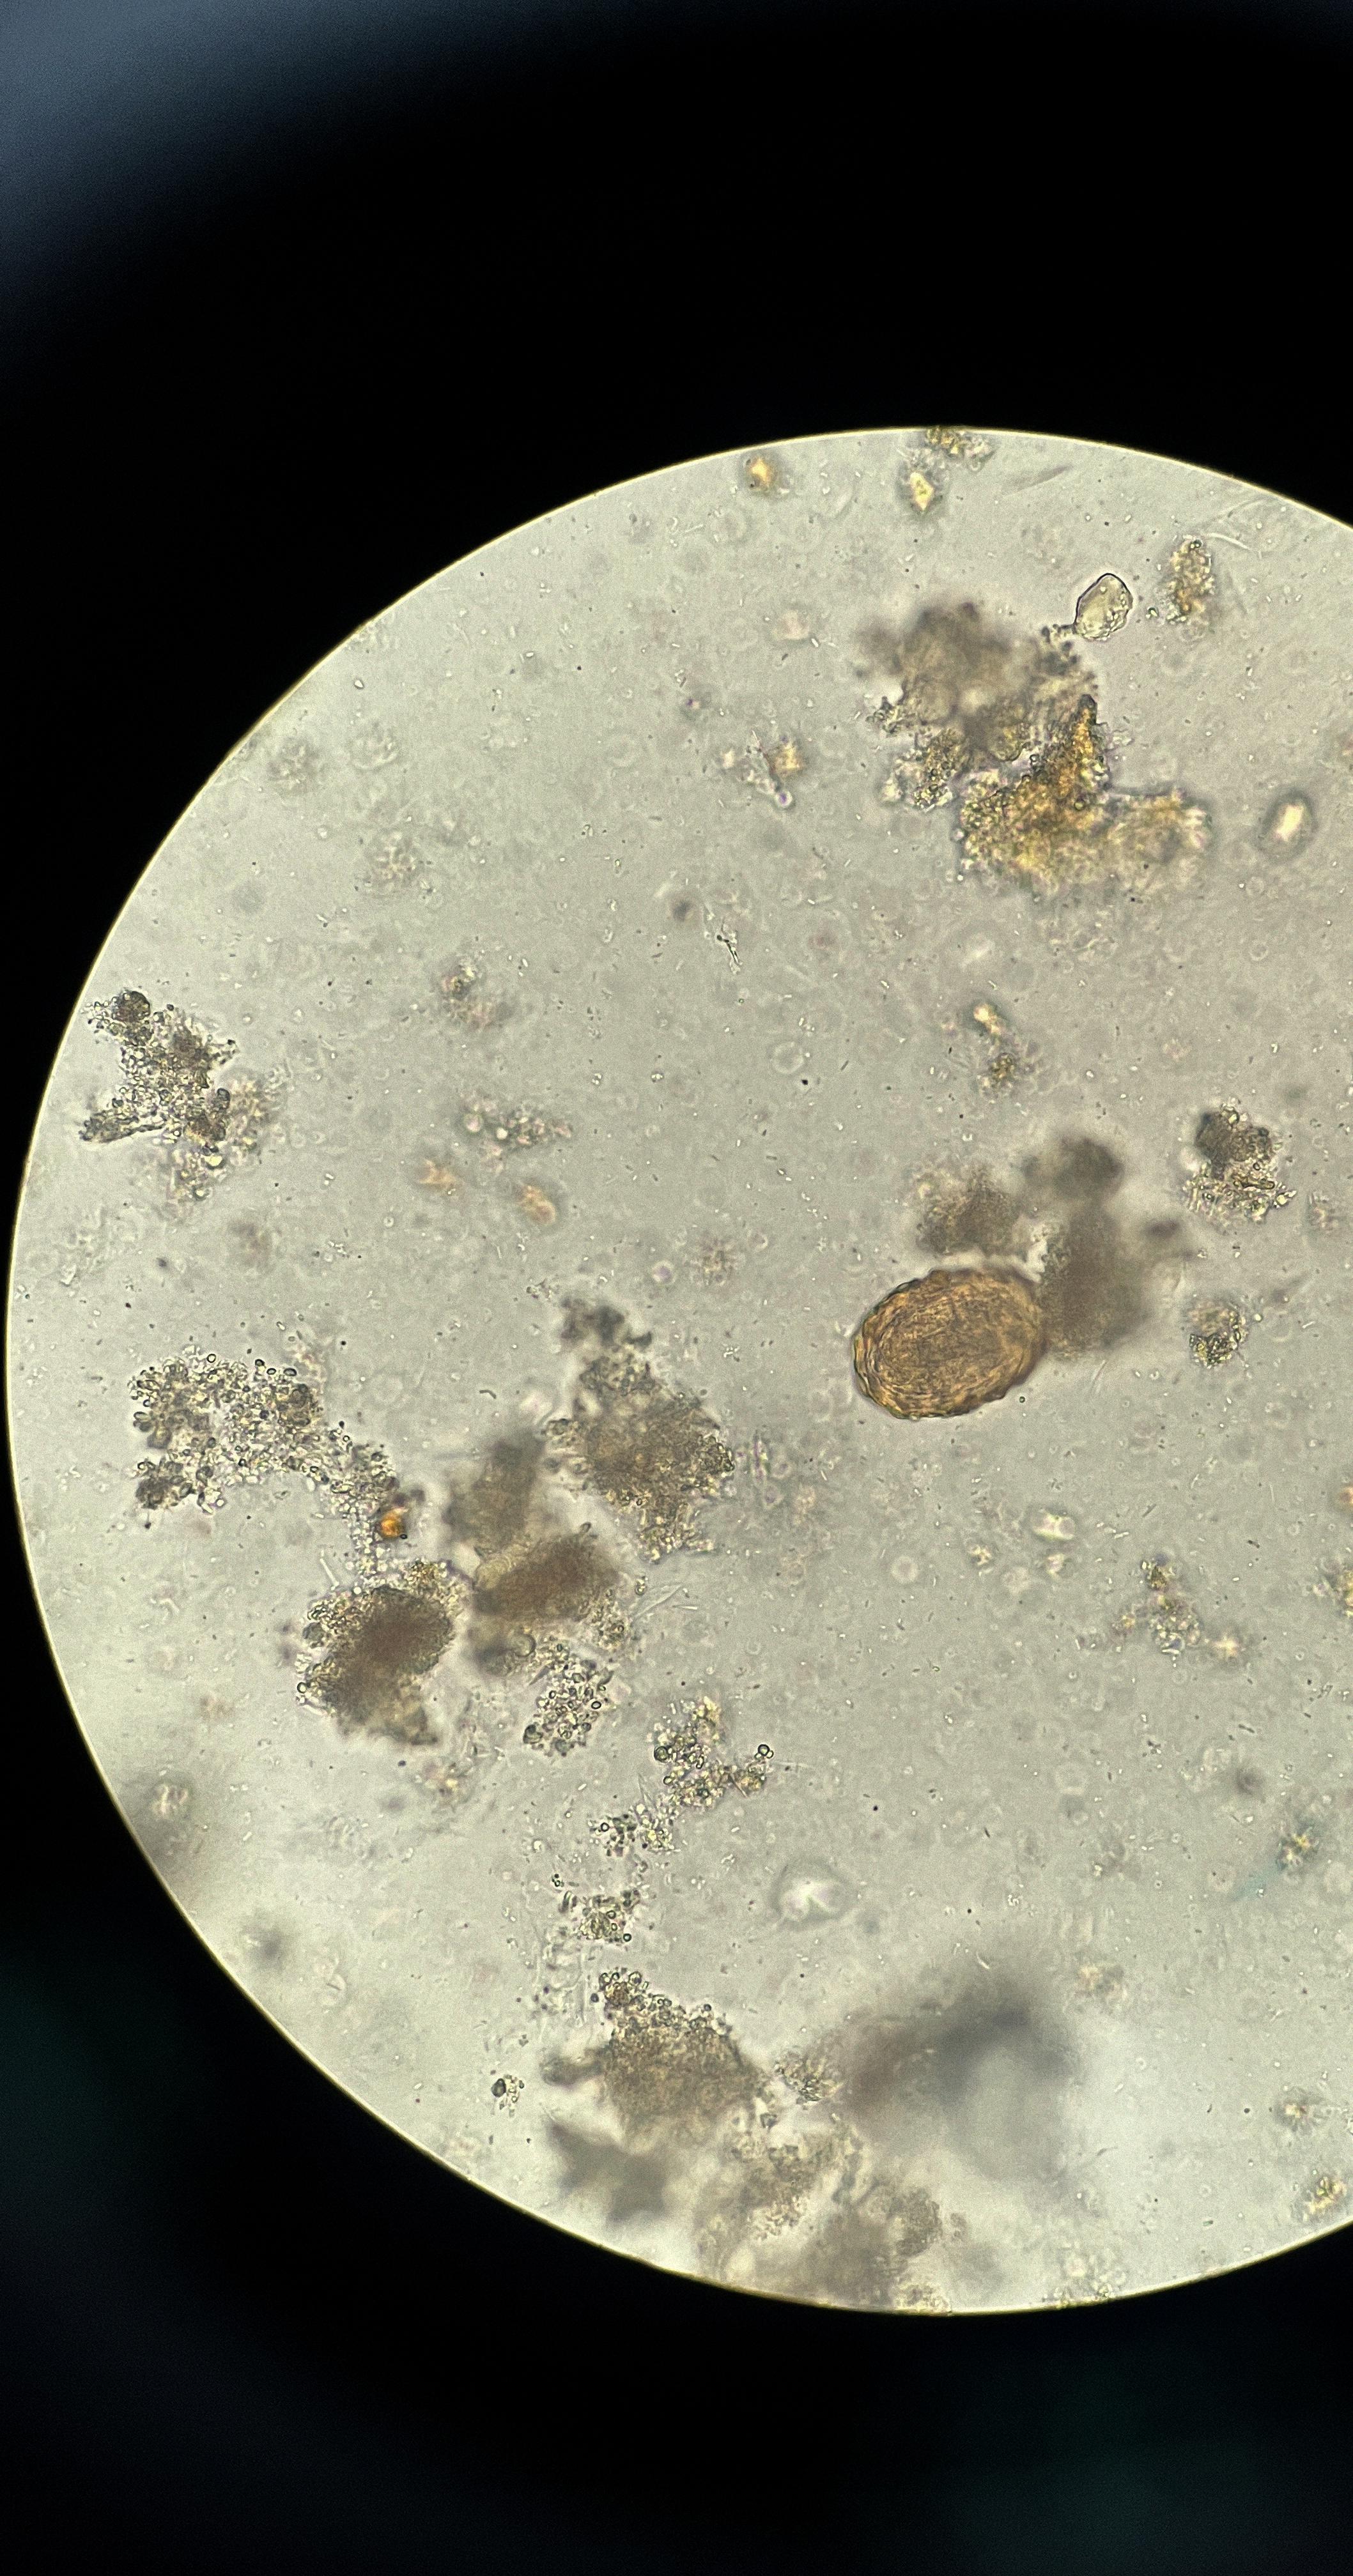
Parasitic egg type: Ascaris lumbricoides